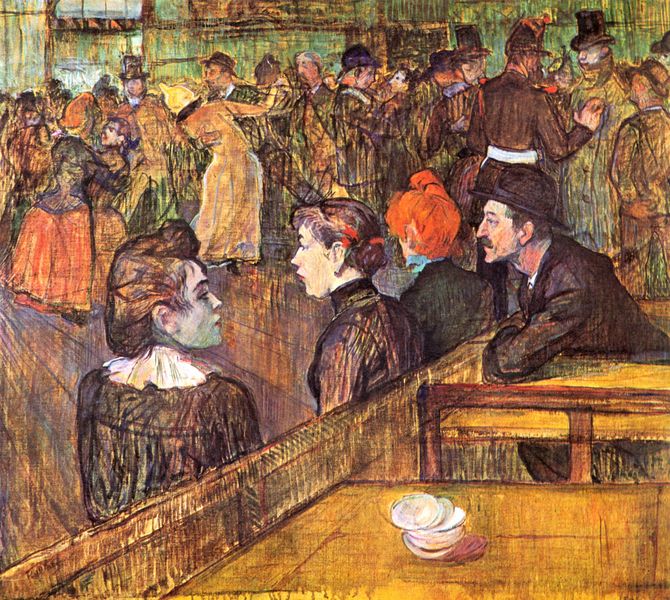
Titel: Im Moulin de la Galette
Künstler: Henri de Toulouse-Lautrec
Standort: Chicago (Illinois)
Institution: The Art Institute of Chicago
Schlagwörter: blau, gemälde, gruppe, mann, schatten, weiß, frauen, gelb, grün, impressionismus, menschen, mädchen, abend, bar, bewegung, braun, bunt, café, degas, fenster, frankreich, frau, frisur, frisuren, holz, hut, hüte, kaffeehaus, kleid, kleider, licht, männer, orange, paris, pastell, profil, raum, schwarz, skizze, stühle, szene, tisch, tische, toulouse lautrec, vordergrund, zeichnung, zimmer, gürtel, rot, ball, fest, gesellschaft, gespräch, leute, party, rock, tanz, zylinder, anzug, bart, gedränge, gericht, gesichter, lokal, mützen, profile, blicke, teller, hände, innenraum, öl, brüstung, boden, haare, sitzend, paar, personen, prostituierte, tanzen, alltag, genre, terrasse, ecke, unterhaltung, parkett, röcke, studie, tanzsaal, zuschauer, formen, bank, dielen, drehen, saal, münder, impressionistisch, warten, knöpfe, braune haare, melone, fussboden, theke, münchen, erdfarben, geld, porträts, polizist, uniform, uniformen, soldat, rennen, mäntel, lautrec, verhandlung, bänke, toulouse, sonntag, diagonal, helme, rote haare, diagonale, impresionismus, hochzeit, brau, tänzer, wirtshaus, jahrhundert, paare, impressionist, ballsaal, voll, henry, freier, tanzfläche, solddat, moulin, tanzboden, polka, toulouse-lautrex, henri toulouse lautrec, tanzcafé, de, tanzbar, choring, chorint